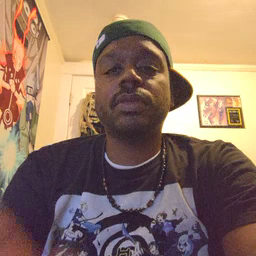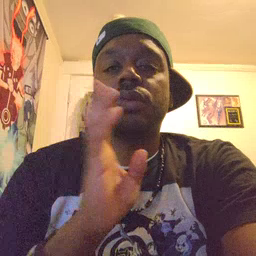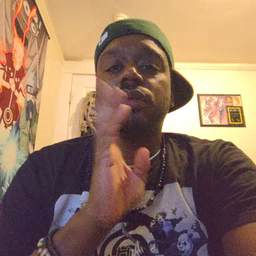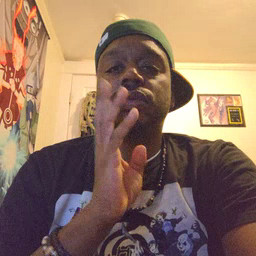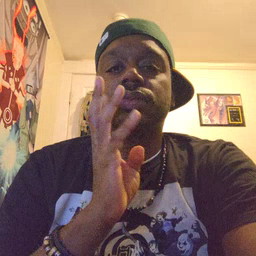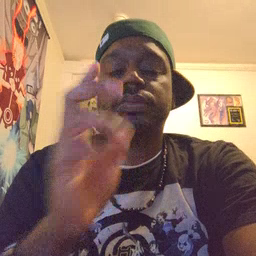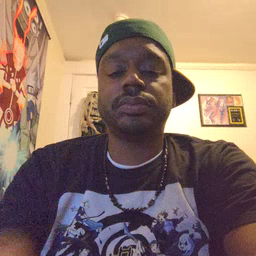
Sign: talk